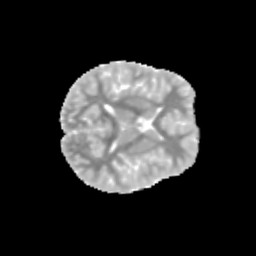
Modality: MD
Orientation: axial
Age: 12
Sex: male
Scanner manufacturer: siemens
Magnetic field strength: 3 T
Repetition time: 3.8 s
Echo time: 0.07 s